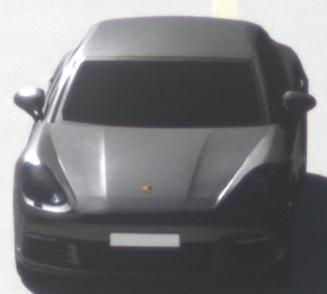
Make: Porsche
Model: Panamera
Detailed model: Panamera (971)
Model produced from: 2016/11
Model produced until: 2018/08
Doors: 5
Color: gray
Road condition: dry road
Daytime: morning or afternoon
Contrast: high contrast